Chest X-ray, PA view. Patient: 25 years old, sex F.
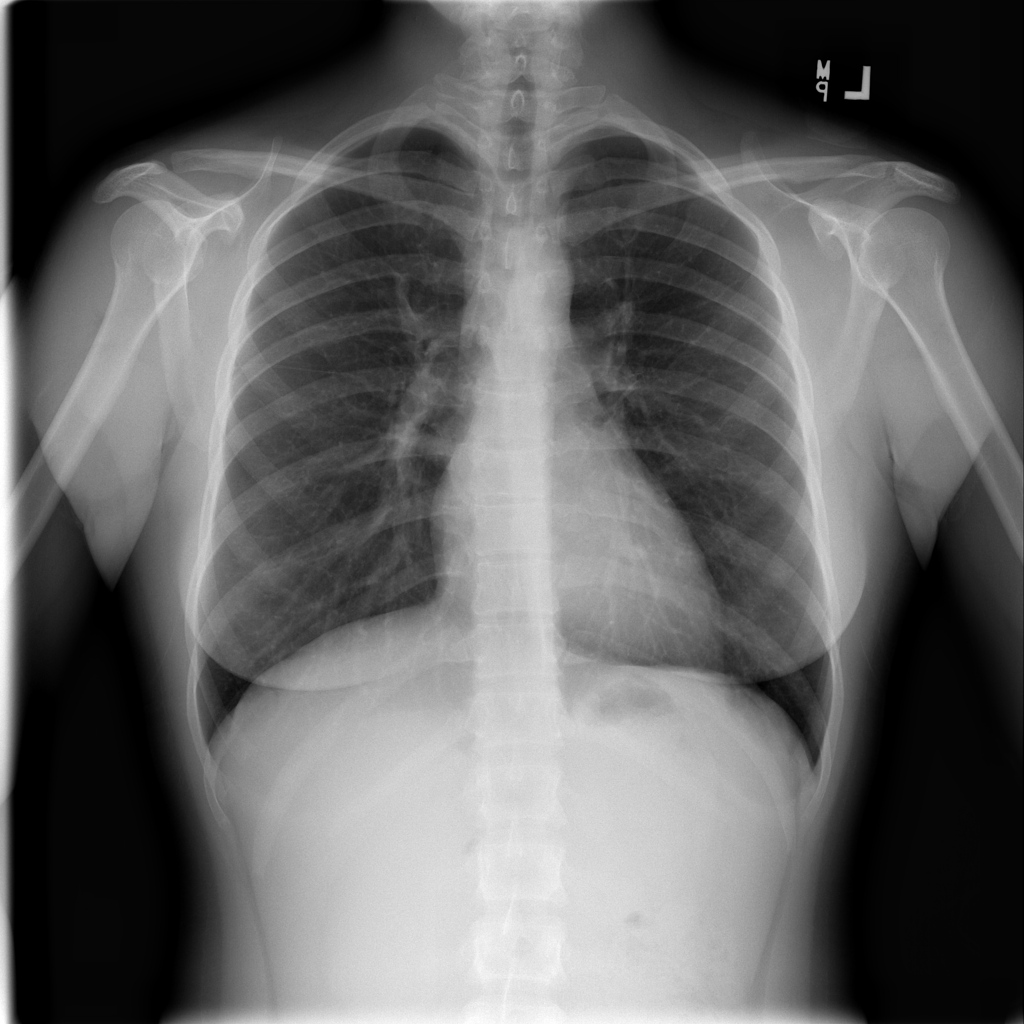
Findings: No Finding